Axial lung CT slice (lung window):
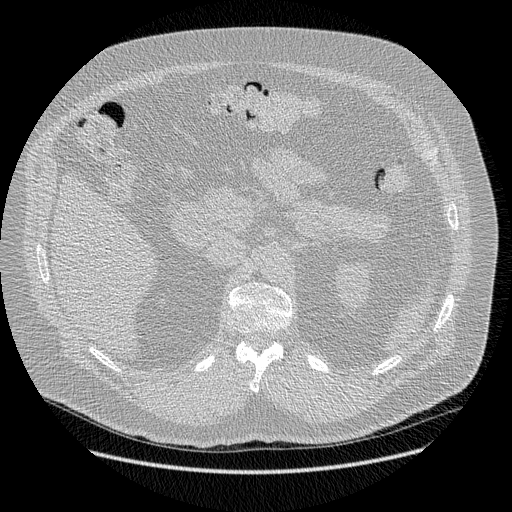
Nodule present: no